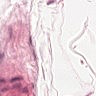
Metastatic tissue present: no